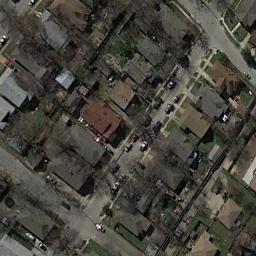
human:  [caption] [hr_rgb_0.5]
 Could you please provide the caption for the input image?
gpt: The dense residential is next to the road with some cars .

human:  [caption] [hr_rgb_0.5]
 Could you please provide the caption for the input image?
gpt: There are many roads and neatly arranged houses and trees and many vehicles in densely populated areas .

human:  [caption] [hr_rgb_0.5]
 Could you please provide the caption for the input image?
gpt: A dense residential area has lots of houses arranged neatly while some roads go through the residential area .

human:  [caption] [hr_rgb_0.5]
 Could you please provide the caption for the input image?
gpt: The residential area is off the highway .

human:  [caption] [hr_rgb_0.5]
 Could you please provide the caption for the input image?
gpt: There are brown and black buildings on dense residential area .